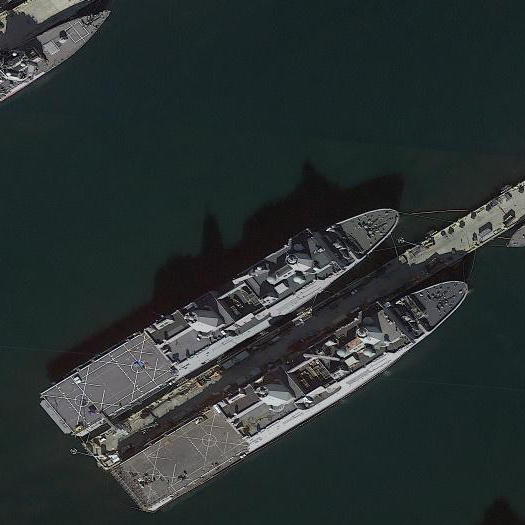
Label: San_Antonio-class_transport_dock